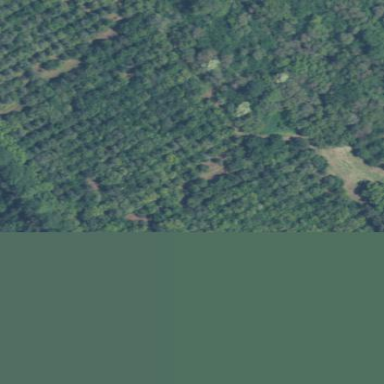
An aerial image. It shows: Orchard filled with macadamia trees.